五年级 · 立体几何学
计算下面几何体的表面积。

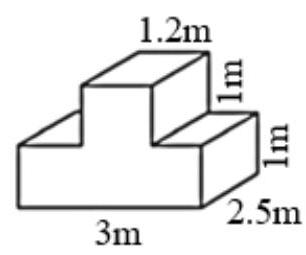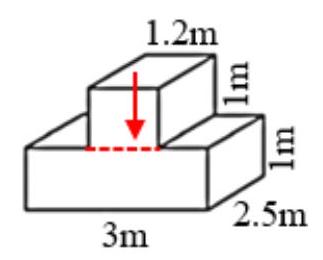
答案: 解$33.4 \mathrm{~m}^{2}$

【分析】如图:

观察图形可知, 两个长方体有重合的部分, 把小长方体的上面向下平移, 补给大长方体的上面; 这样大长方体的表面积是 6 个面的面积之和，而小长方体只需计算 4 个面（前后面和左右面）的面积。

组合图形的表面积 $=$ 小长方体 4 个面的面积 + 大长方体的表面积, 小长方体 4 个面的面积 $=($ 长 $\times$ 高 + 宽 $\times$ 高 $) \times 2$, 大长方体的表面积 $=($ 长 $\times$ 宽 + 长 $\times$ 高 + 宽 $\times$ 高 $) \times 2$, 代入数据计算即可。

【详解】 $(1.2 \times 1+2.5 \times 1) \times 2+(3 \times 2.5+3 \times 1+2.5 \times 1) \times 2$

$=(1.2+2.5) \times 2+(7.5+3+2.5) \times 2$

$=3.7 \times 2+13 \times 2$

$=7.4+26$

$=33.4\left(\mathrm{~m}^{2}\right)$

几何体的表面积是 $33.4 \mathrm{~m}^{2}$ 。